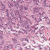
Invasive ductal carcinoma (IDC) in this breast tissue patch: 1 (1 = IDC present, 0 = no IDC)